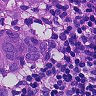
Metastatic tissue present: yes